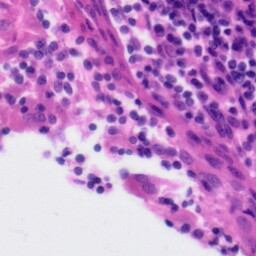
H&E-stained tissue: Tonsil